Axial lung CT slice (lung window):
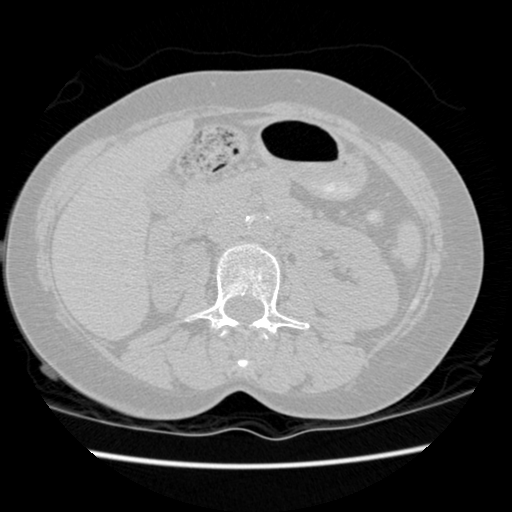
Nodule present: no